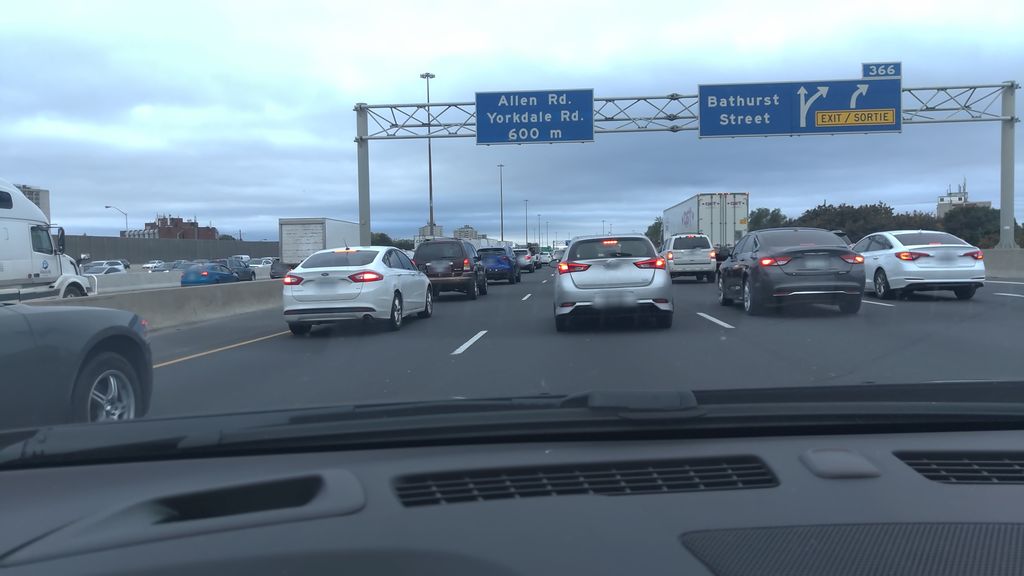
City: toronto